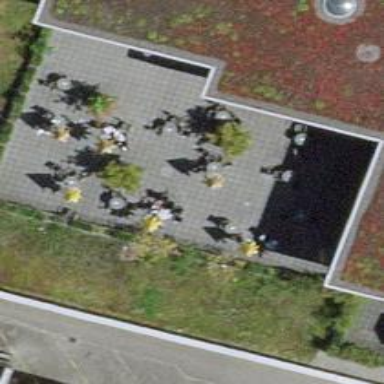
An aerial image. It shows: Restaurant.